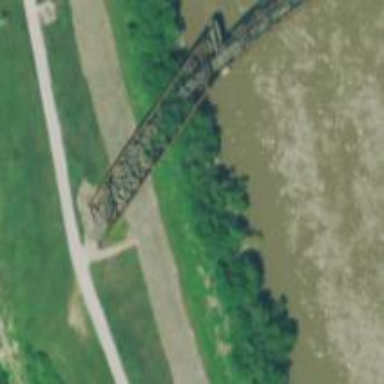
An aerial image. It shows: Disused railway bridge.